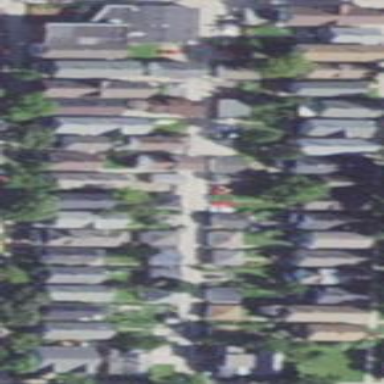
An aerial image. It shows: Sidewalk.